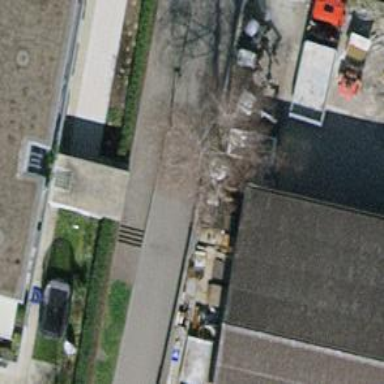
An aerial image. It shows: Urban tree adding natural touch to the cityscape.